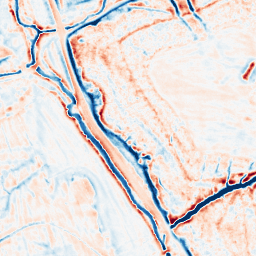
Category: edge_preserving
Decomposition family: bilateral
Decomposition parameters: d: 15
sigma_color: 75
sigma_space: 25
Upsampling method: cubic_mitchell
Upsampling parameters: scale: 2
Upsampling scale: 2